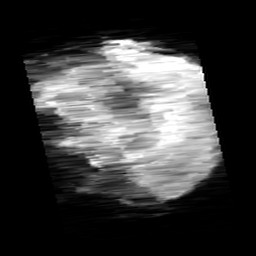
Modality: minIP
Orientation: sagittal
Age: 9
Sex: male
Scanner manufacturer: siemens
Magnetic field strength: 3 T
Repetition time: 0.027 s
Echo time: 0.02 s